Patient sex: M
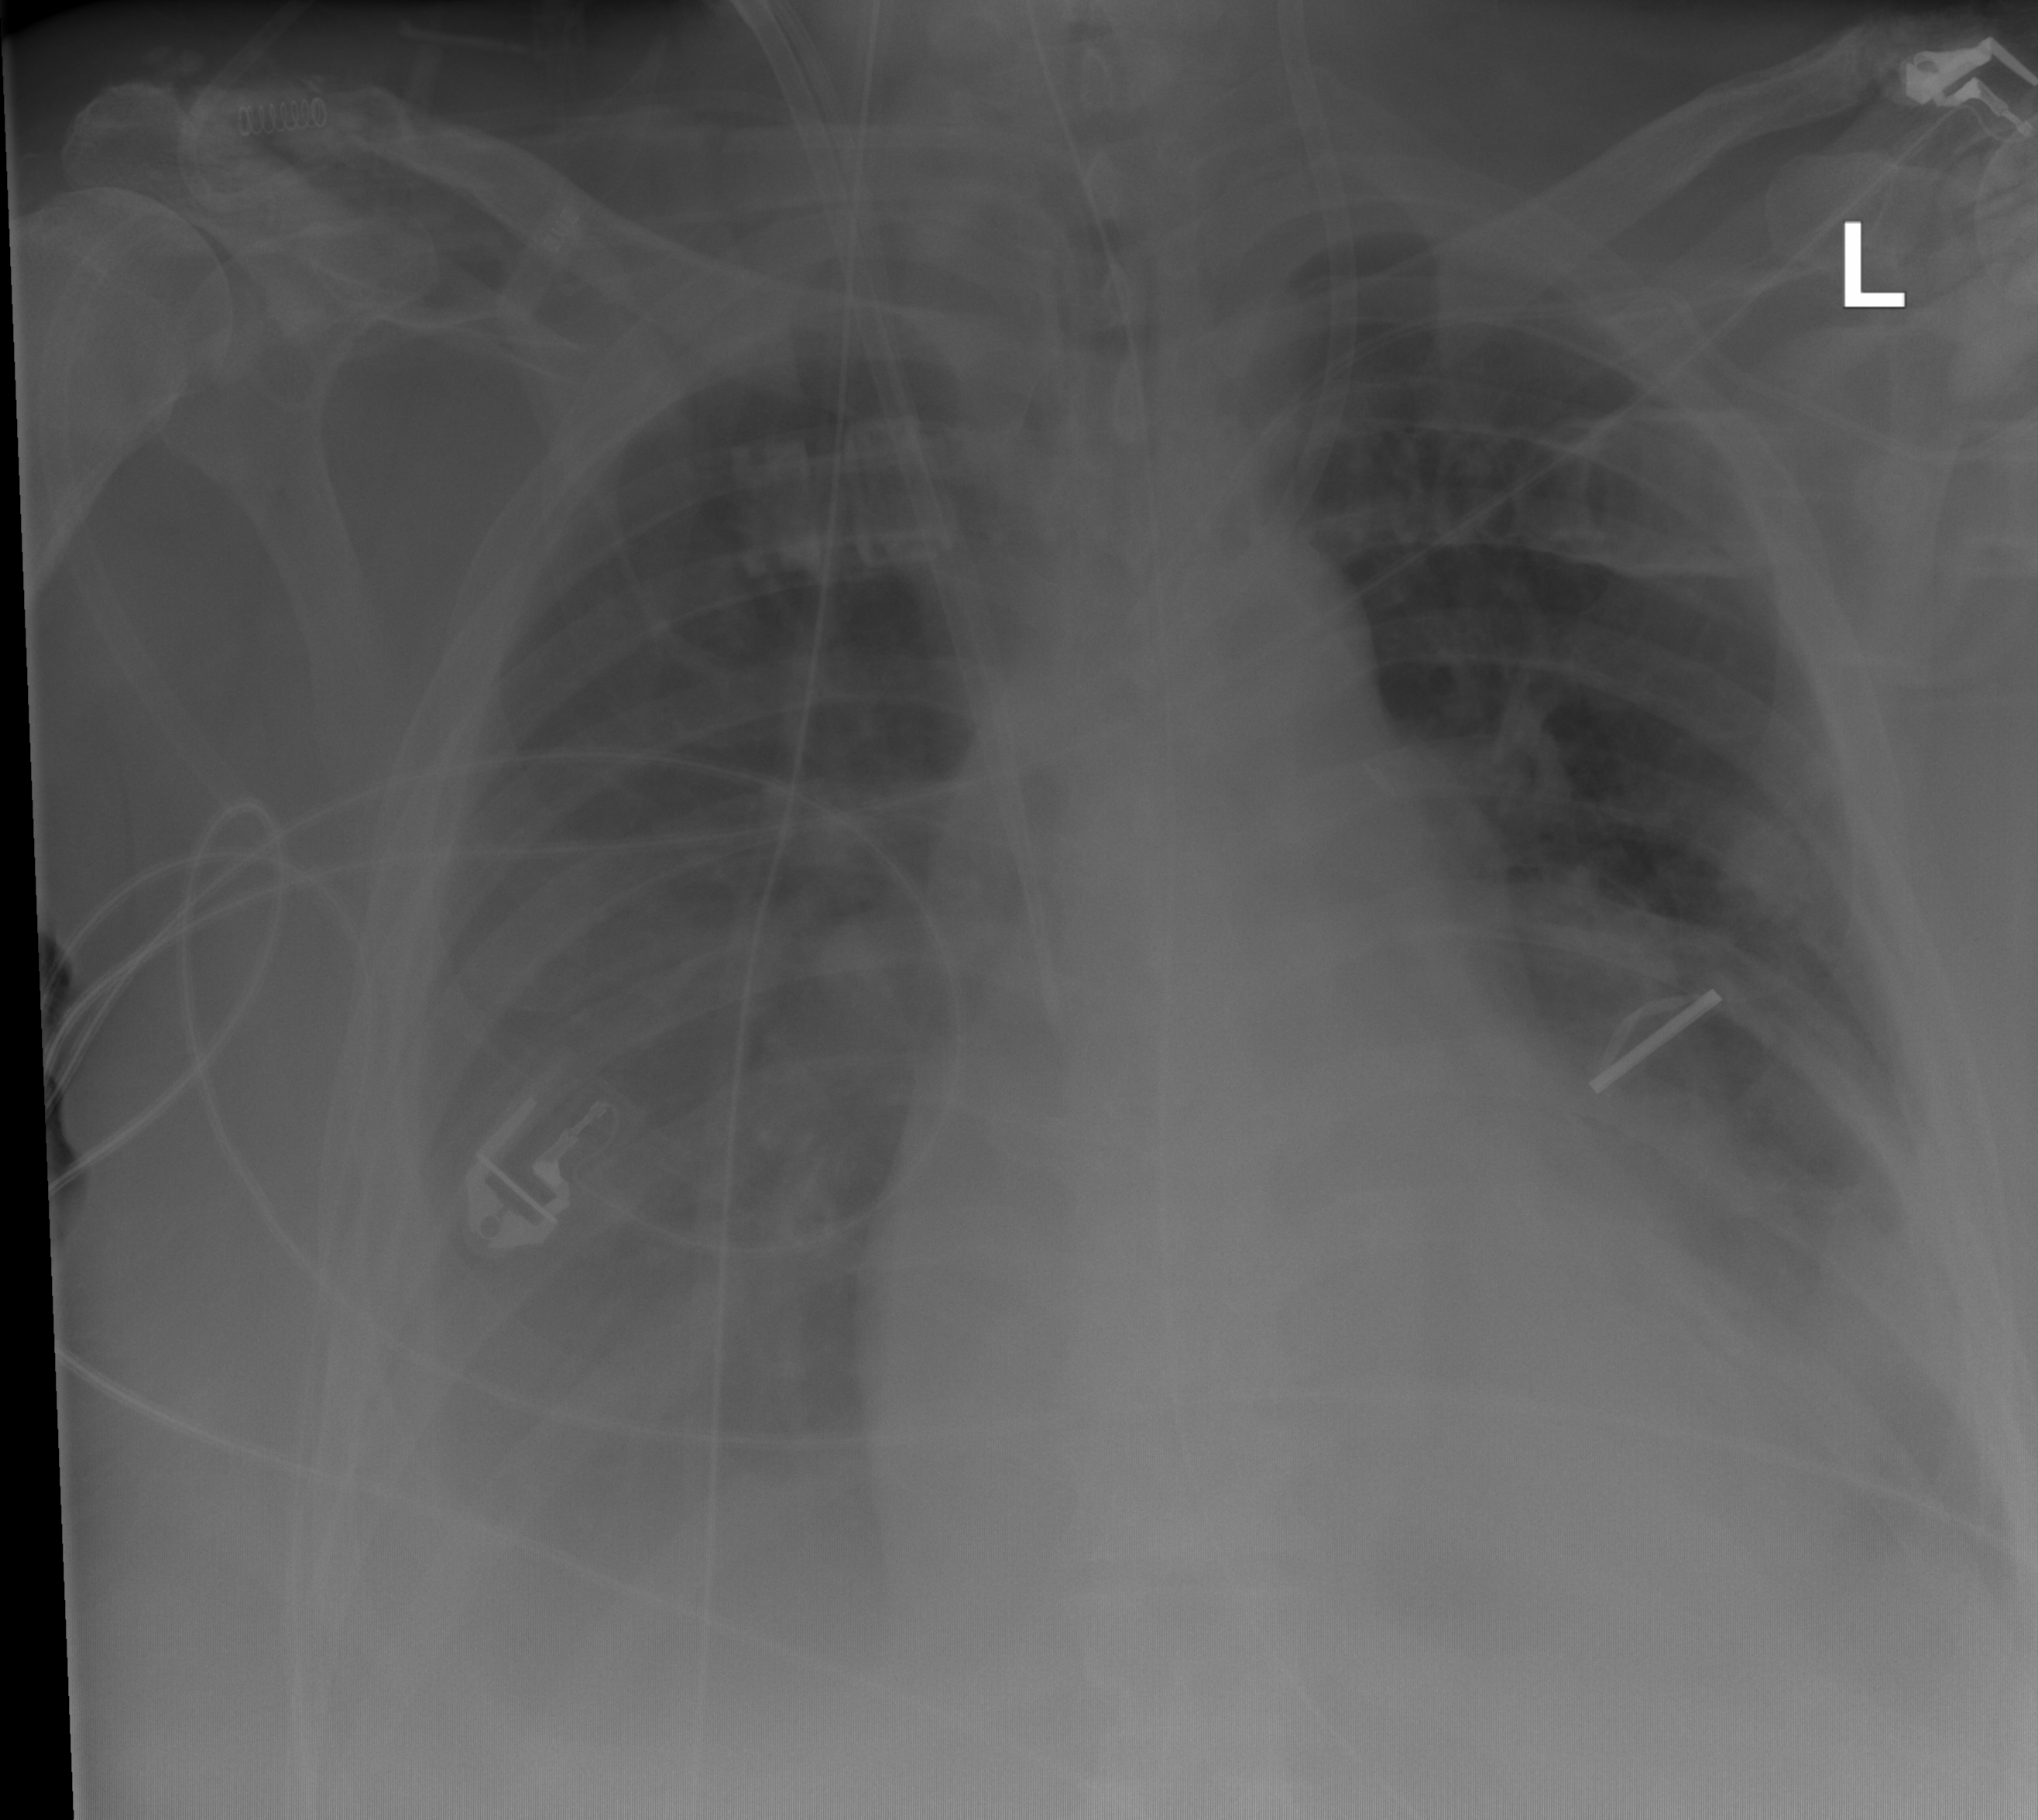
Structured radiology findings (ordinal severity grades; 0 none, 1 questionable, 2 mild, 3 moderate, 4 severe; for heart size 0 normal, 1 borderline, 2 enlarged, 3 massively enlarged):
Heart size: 2
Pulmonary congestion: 2
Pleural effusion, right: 3
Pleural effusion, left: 3
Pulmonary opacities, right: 2
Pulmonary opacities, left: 2
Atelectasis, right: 2
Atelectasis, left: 2